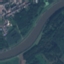
Label: River